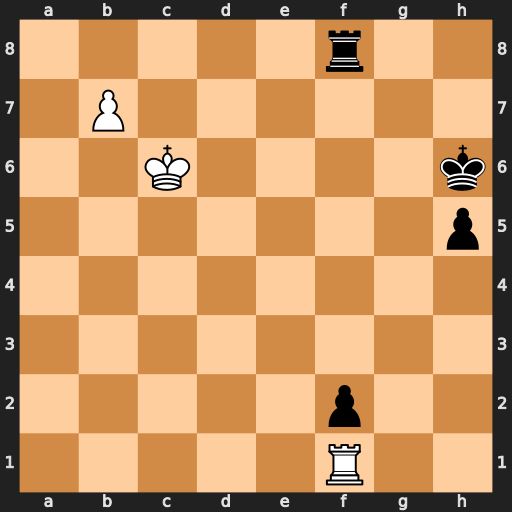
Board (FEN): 5r2/1P6/2K4k/7p/8/8/5p2/5R2
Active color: w
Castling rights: -
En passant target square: -
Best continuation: Rxf2 Rxf2 b8=Q